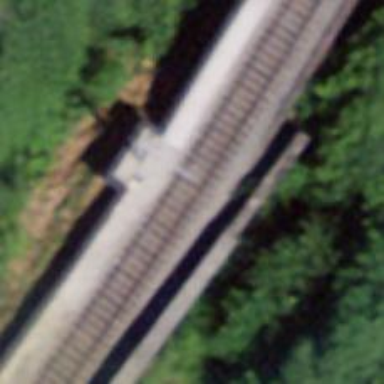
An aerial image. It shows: Railway bridge with electrified tracks and single contact line.